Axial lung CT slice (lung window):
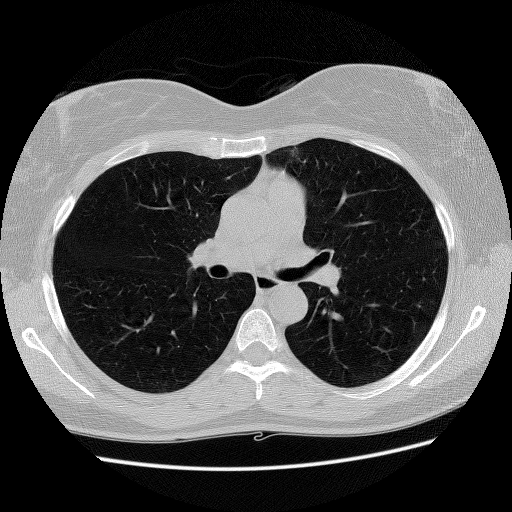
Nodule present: no